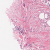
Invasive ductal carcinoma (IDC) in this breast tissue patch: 0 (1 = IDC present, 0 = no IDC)